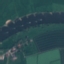
Label: River